Chest X-ray:
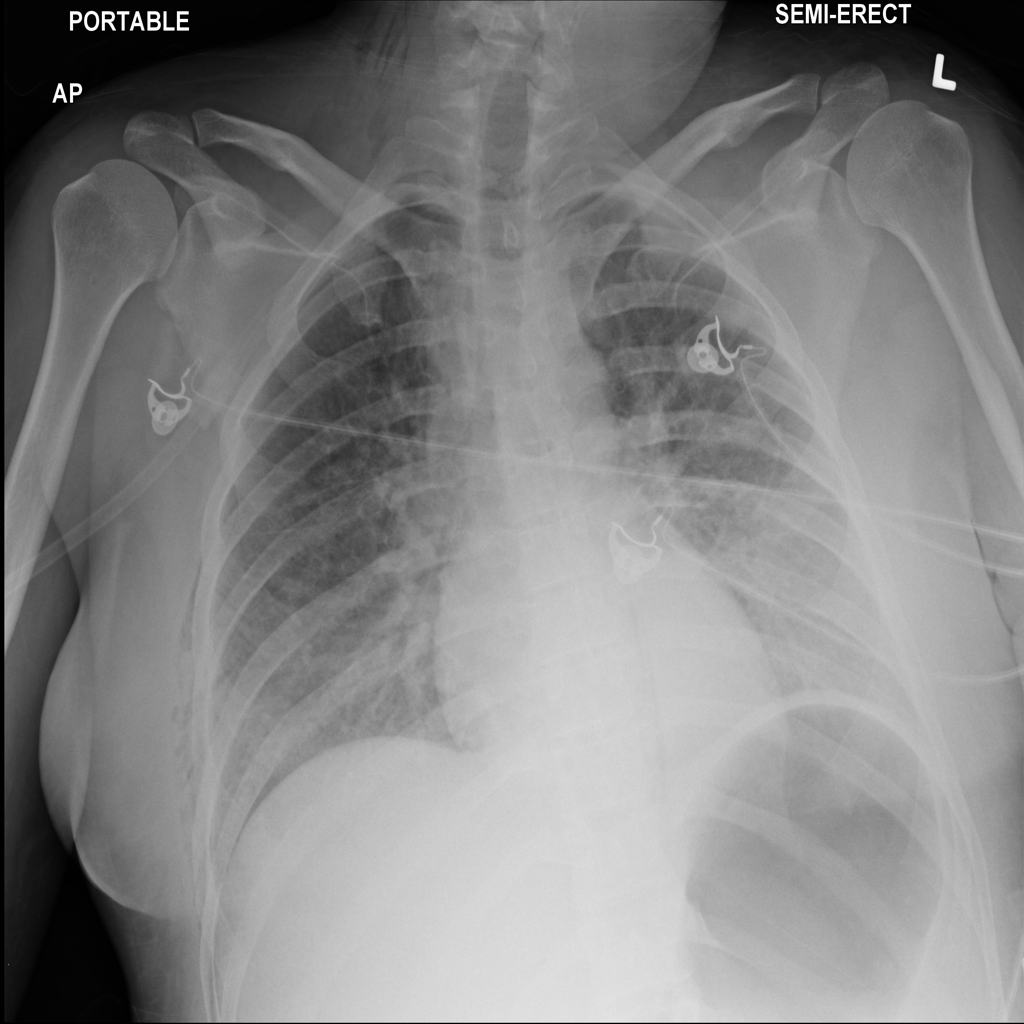
Findings: Pneumothorax, Consolidation, Effusion
No abnormal finding: no